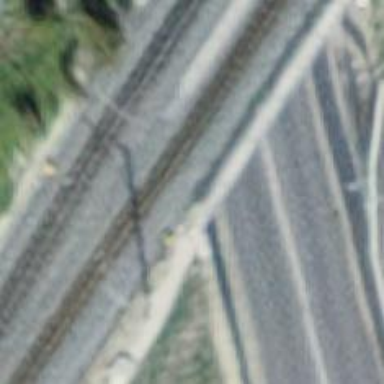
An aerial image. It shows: Retaining wall.